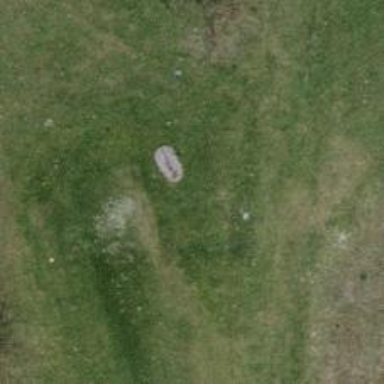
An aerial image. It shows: Golf tee.